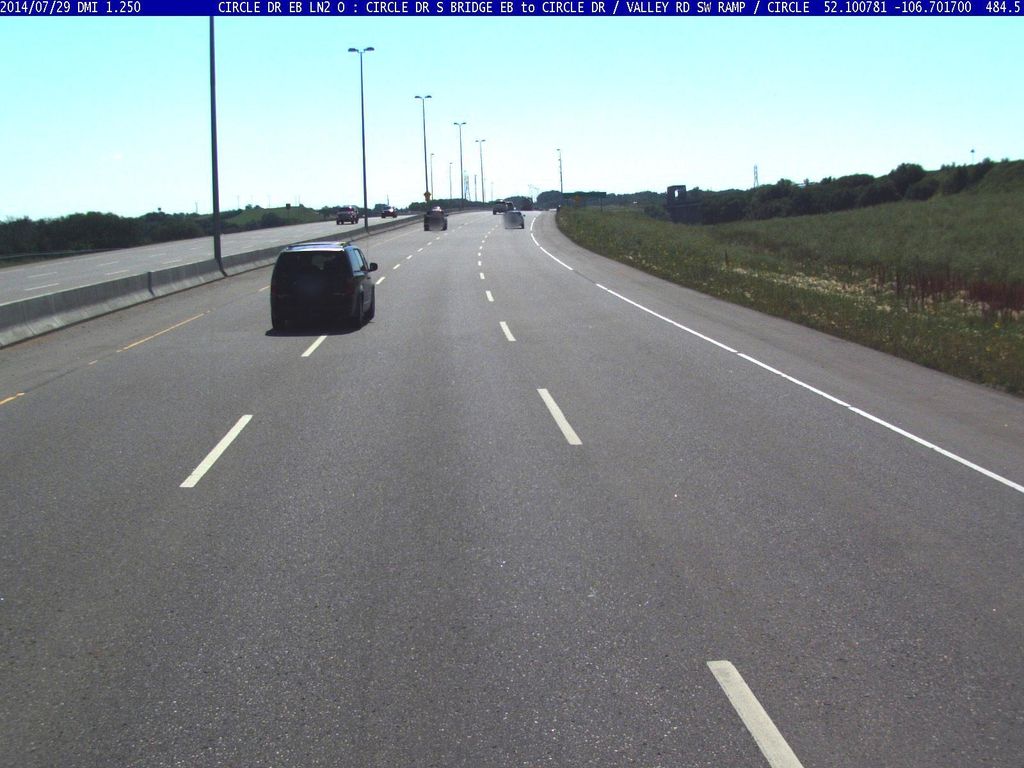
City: saskatoon